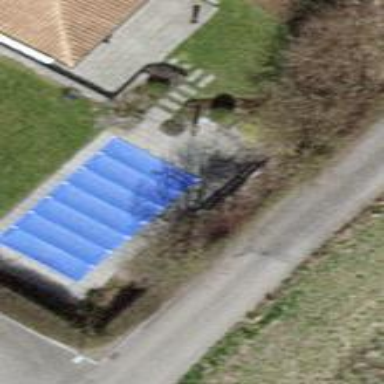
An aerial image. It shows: Swimming pool located in leisure land.